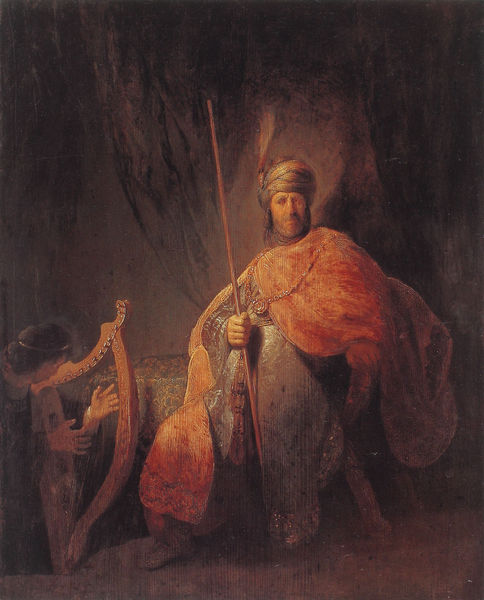
Titel: David spielt Harfe vor Saul
Künstler: Harmensz van Rijn Rembrandt
Institution: Frankfurt, Städelsches Kunstinstitut
Schlagwörter: dunkel, feder, gemälde, hand, mann, schatten, umhang, sitzen, braun, frau, grau, haar, licht, orange, schwarz, stuhl, tisch, zimmer, rot, malerei, bart, barock, diener, historie, stirnband, hände, instrument, signatur, vorhang, öl, natur, boden, gewand, mantel, sessel, sitzend, musik, haarreif, sofa, spieler, stab, kette, bank, haarband, kaiser, könig, lanze, vorhänge, exotik, geheimnisvoll, orient, herrscher, schuh, darstellung, rüstung, kniend, reif, historiengemälde, macht, medaille, harfe, lyra, turban, herscher, sultan, knecht, regent, harfenspieler, imperator, kete, broschee, vasall, lakai, moustache, stag, spieln, unetrgebener, harpe